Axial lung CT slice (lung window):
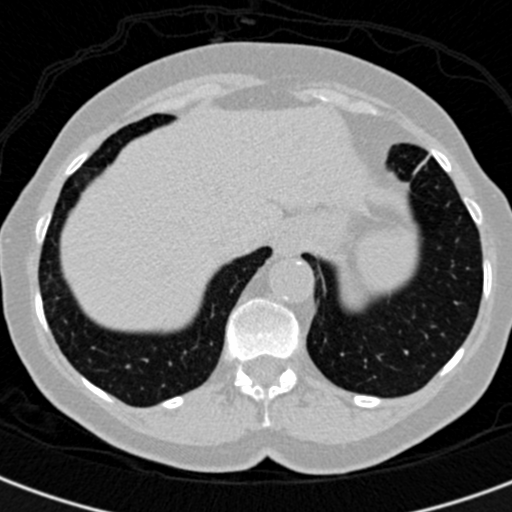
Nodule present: no